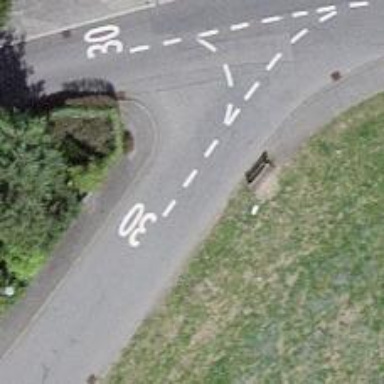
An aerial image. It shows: Unmarked crossing on footway.